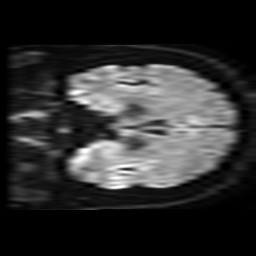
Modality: TRACE
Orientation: coronal
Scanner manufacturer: philips
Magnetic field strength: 3 T
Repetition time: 4.642 s
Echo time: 0.07429 s